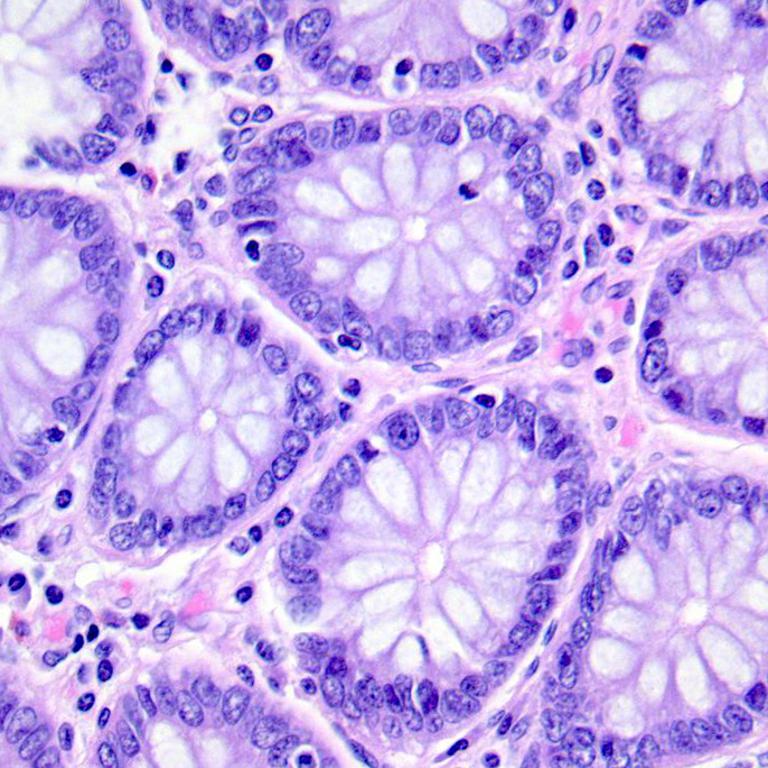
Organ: colon
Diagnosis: benign